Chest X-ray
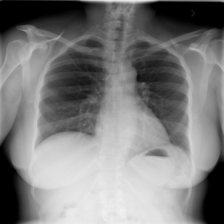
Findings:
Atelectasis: negative
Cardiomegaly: negative
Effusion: negative
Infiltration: negative
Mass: negative
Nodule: negative
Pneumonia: negative
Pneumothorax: negative
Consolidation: negative
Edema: negative
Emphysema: negative
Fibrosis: negative
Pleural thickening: negative
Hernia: negative